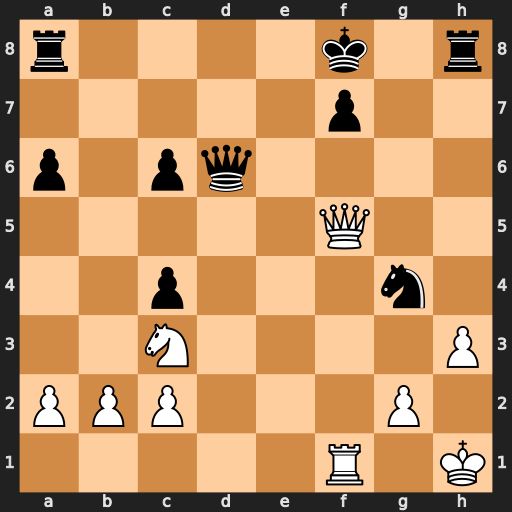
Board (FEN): r4k1r/5p2/p1pq4/5Q2/2p3n1/2N4P/PPP3P1/5R1K
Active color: w
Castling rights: -
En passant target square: -
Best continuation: Qxf7#